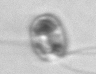
Label: flagellate_morphotype1